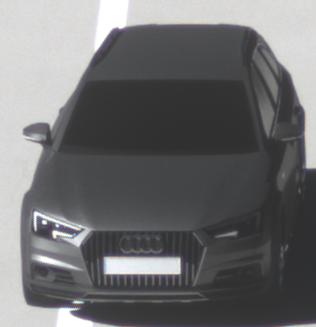
Make: Audi
Model: A4 Allroad 45 TFSI
Detailed model: A4 (B9) allroad
Model produced from: 2019/02
Model produced until: 2019/05
Doors: 5
Color: gray
Road condition: dry road
Daytime: morning or afternoon
Contrast: high contrast